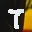
Label: 7